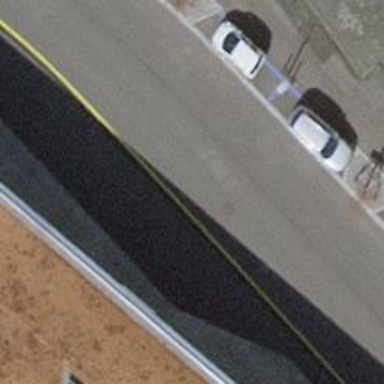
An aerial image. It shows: Bus stop equipped with public transport stop position.